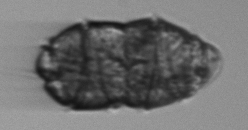
Label: Margalefidinium